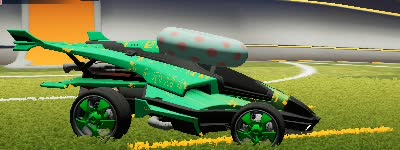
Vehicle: aftershock